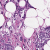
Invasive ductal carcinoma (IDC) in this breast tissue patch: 0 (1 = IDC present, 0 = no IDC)